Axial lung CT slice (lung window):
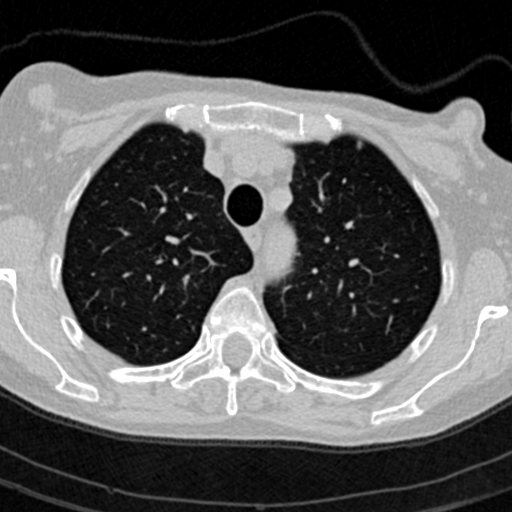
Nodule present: no